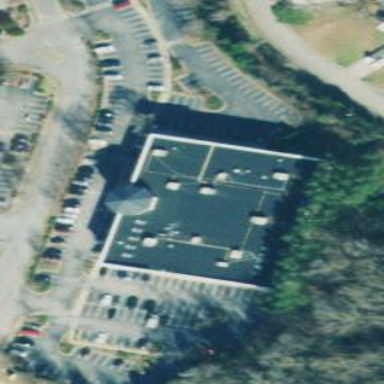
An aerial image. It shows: Fitness center building.